Field crop: maize
Growth stage: 2
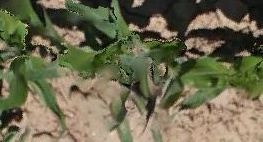
Species: maize